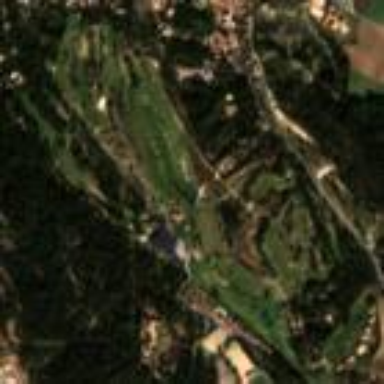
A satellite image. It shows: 18-hole golf course.